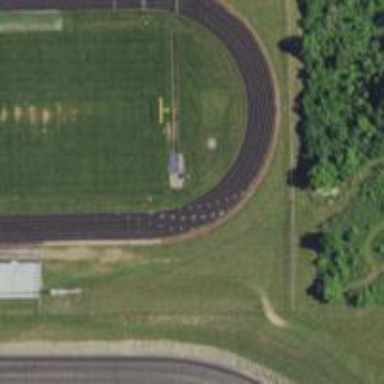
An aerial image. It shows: Athletics track located on leisure land.